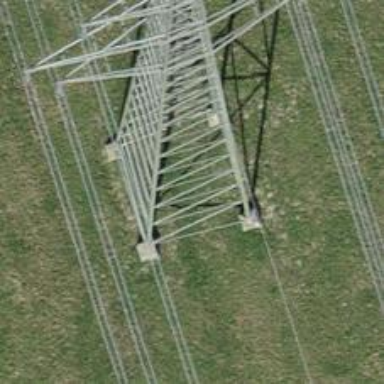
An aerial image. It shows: Towering power structure.